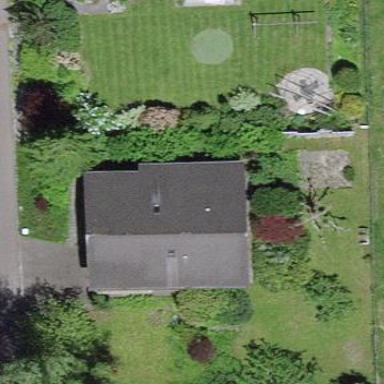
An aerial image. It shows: Simple house.